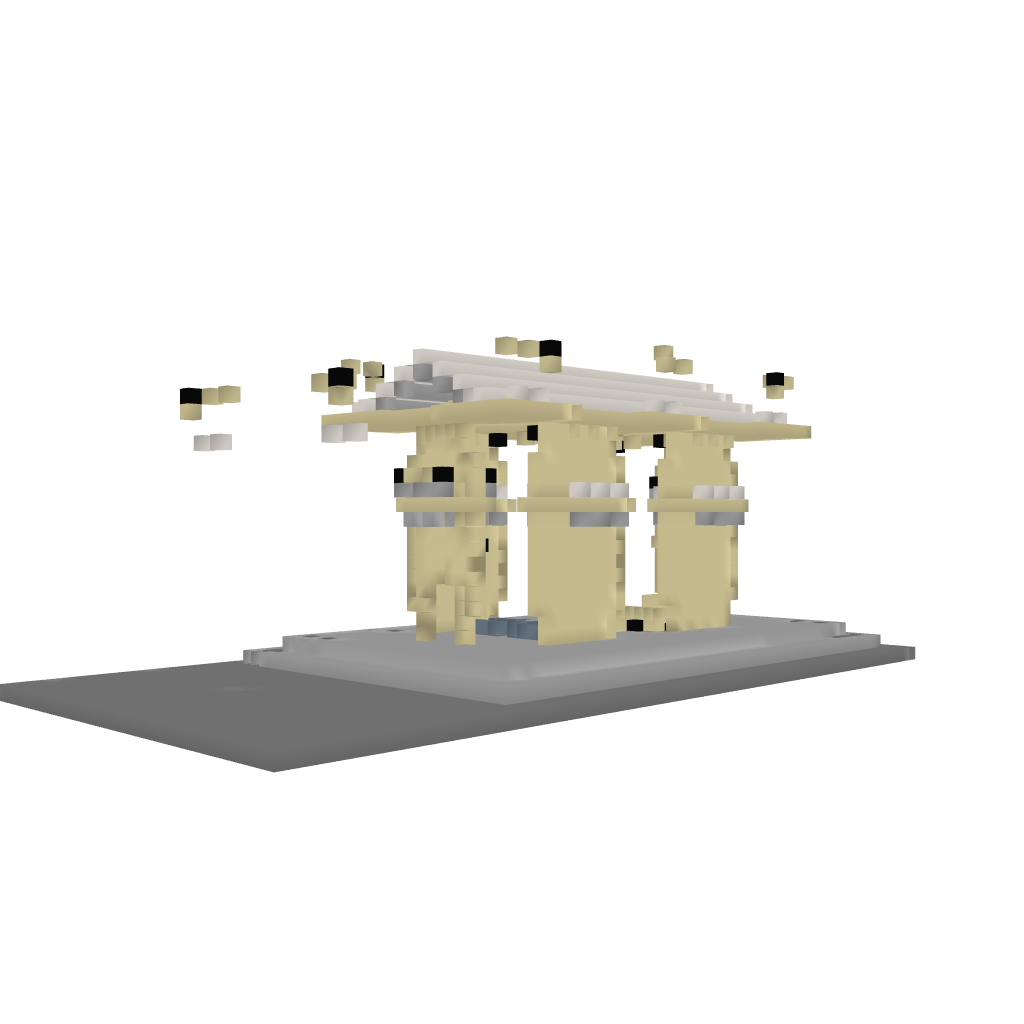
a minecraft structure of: Greek Theater